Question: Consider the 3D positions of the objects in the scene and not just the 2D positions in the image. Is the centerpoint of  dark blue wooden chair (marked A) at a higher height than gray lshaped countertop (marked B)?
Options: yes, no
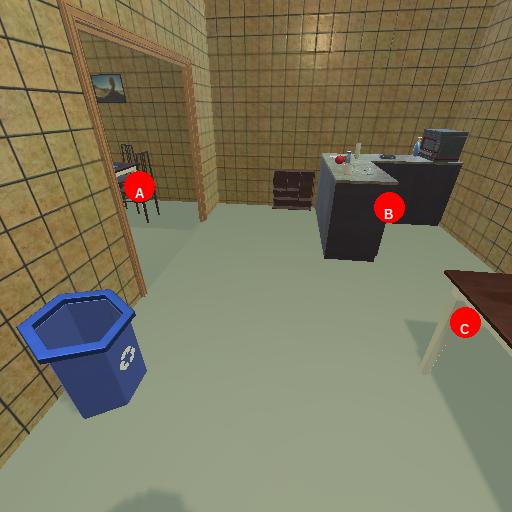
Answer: yes